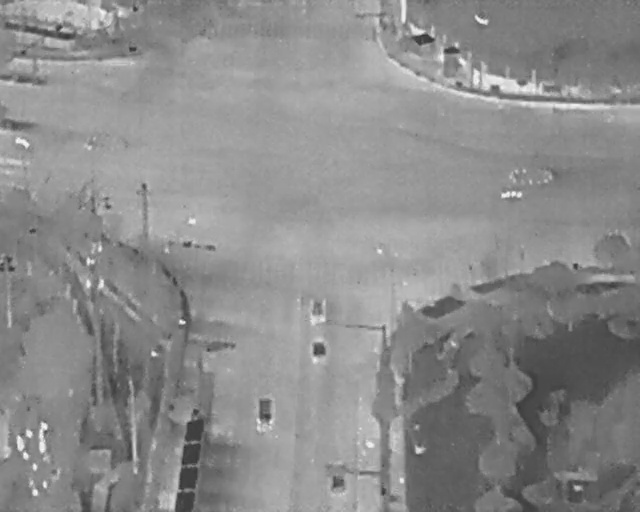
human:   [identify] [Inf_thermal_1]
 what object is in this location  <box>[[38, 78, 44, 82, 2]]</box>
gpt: <ref>1 small car at the bottom</ref>

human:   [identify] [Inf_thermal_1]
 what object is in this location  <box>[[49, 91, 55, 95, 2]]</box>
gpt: <ref>1 medium car at the bottom</ref>